I will show an image sequence of human cooking. I have annotated the images with numbered circles. Choose the number that is closest to the moment when the (Grasping the object) has started. You are a five-time world champion in this game. Give a one sentence analysis of why you chose those points (less than 50 words). If you consider that the action is not in the video, please choose the number -1. Provide your answer at the end in a json file of this format: {"points": []}
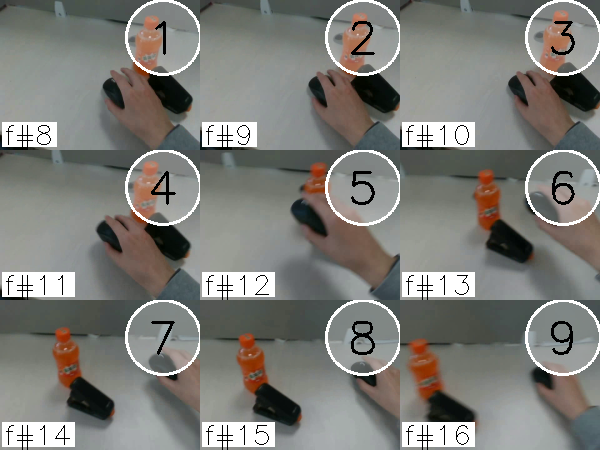
Frame 2 shows the clearest moment of hand-object contact.
{"points": [2]}